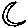
Label: moon